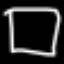
Label: square